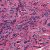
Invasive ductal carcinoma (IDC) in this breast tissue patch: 1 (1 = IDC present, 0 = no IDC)